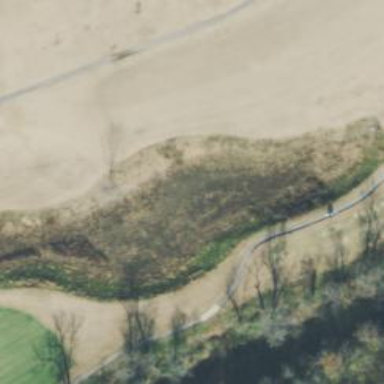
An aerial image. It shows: Picturesque scene of golf course with lateral water hazard.